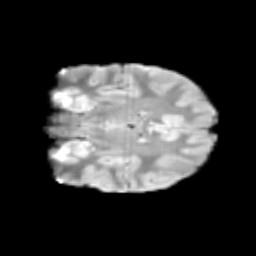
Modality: T2w
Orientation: coronal
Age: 9
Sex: female
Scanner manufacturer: siemens
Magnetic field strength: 3 T
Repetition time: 3.8 s
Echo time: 0.07 s